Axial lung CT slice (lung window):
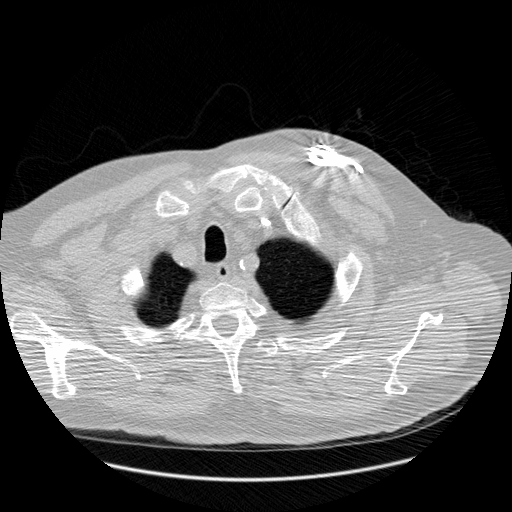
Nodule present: no